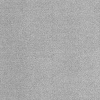
Atmospheric dust classification: dusty